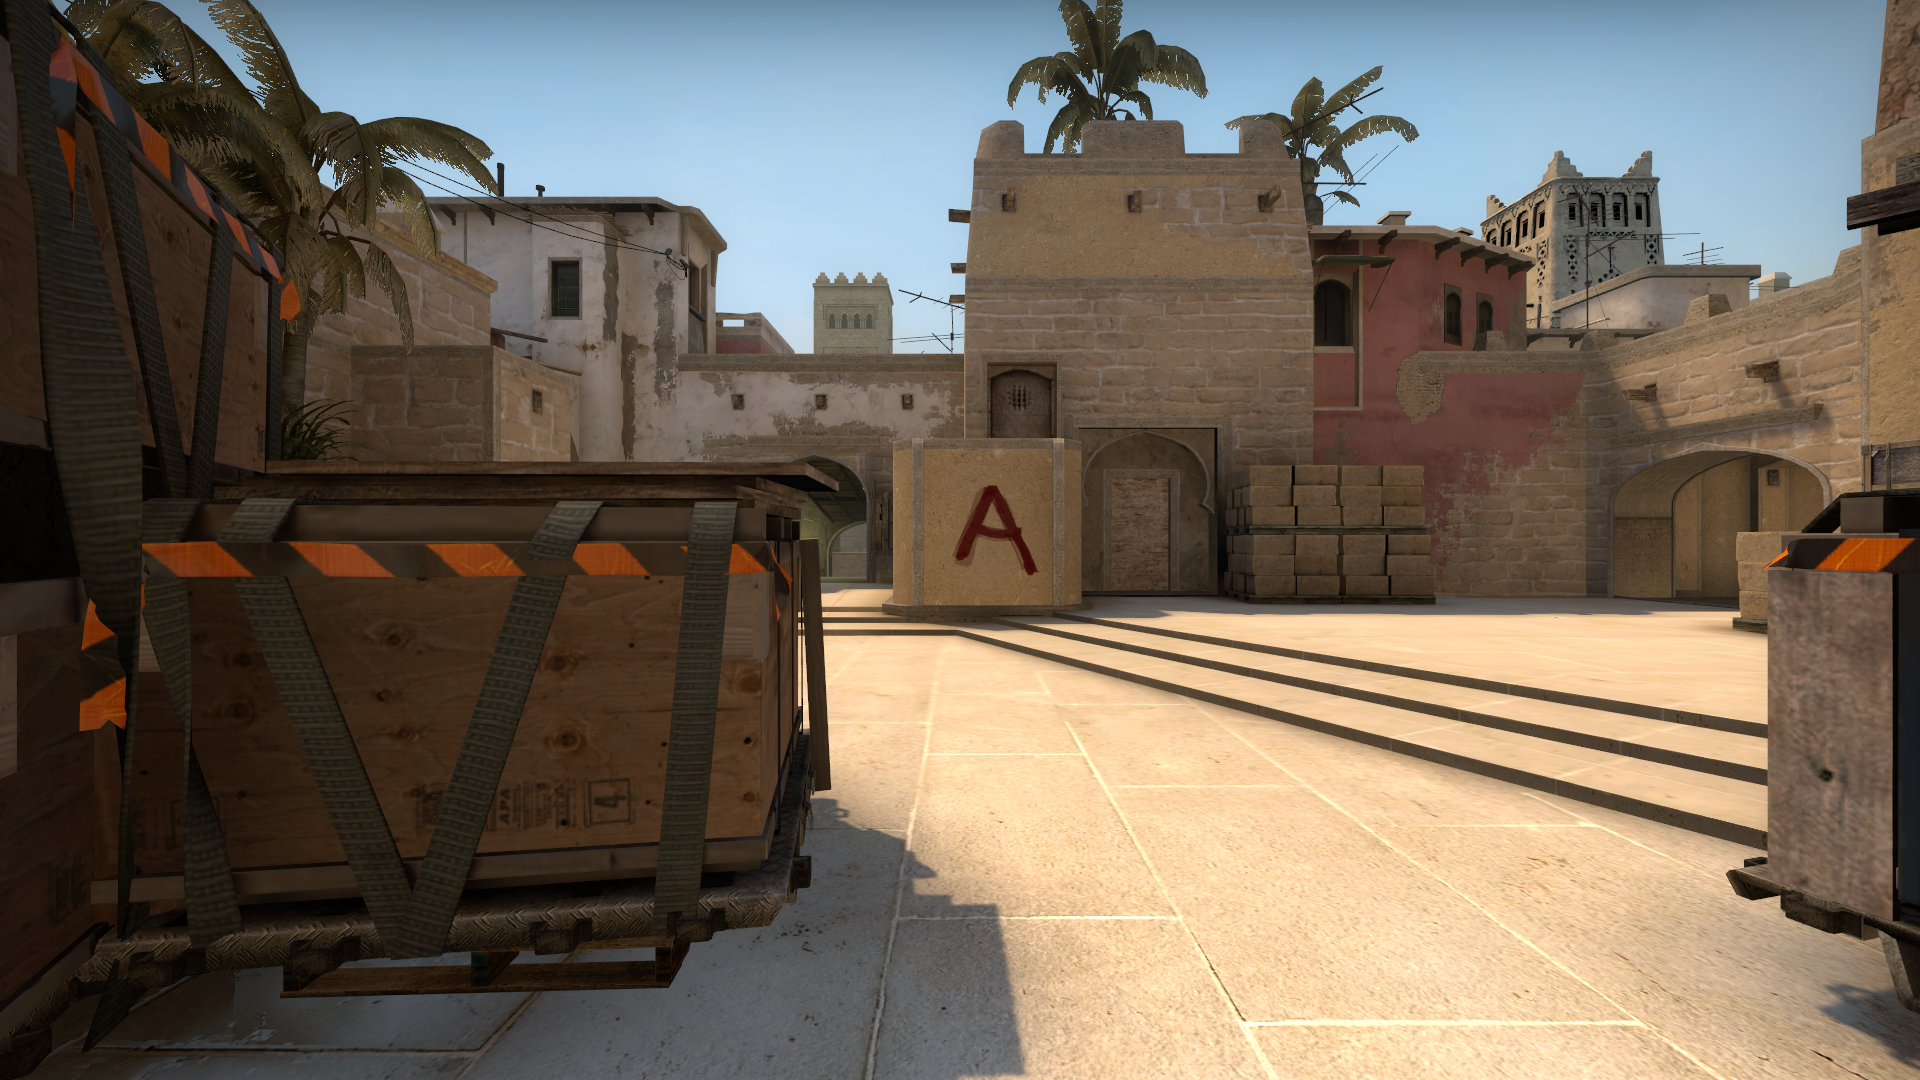
Map: de_mirage